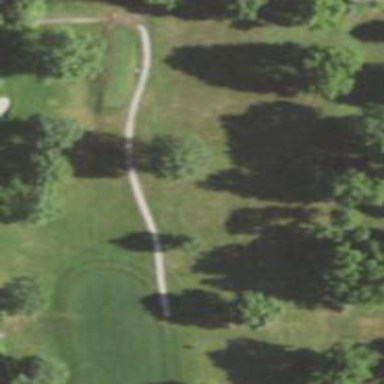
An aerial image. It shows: Path used for both walking and golf.